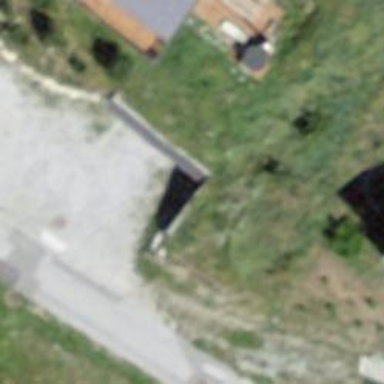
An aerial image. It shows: Group of garages.